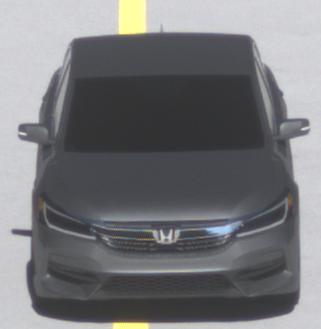
Make: Honda
Model: Accord Hybrid
Detailed model: 9. Generation
Model produced from: 2015
Model produced until: 2019
Doors: 4
Color: gray
Road condition: dry road
Daytime: morning or afternoon
Contrast: high contrast